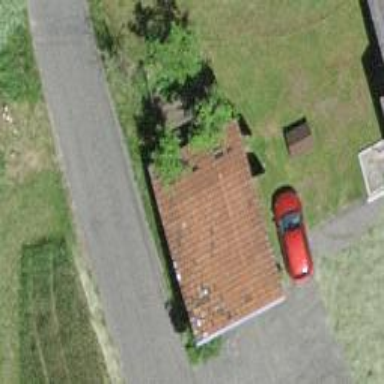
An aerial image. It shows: Barn.